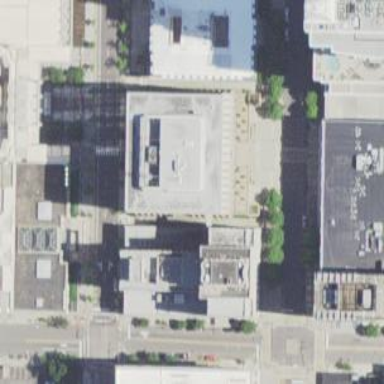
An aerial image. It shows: Commercial courthouse building.